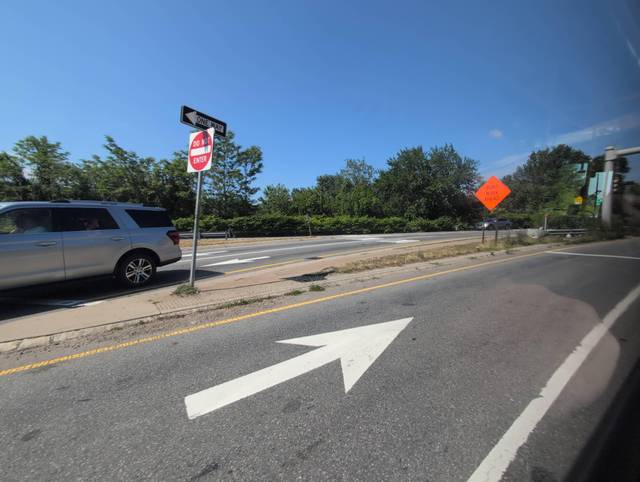
Region: United States
Coordinates: 42.398, -71.142